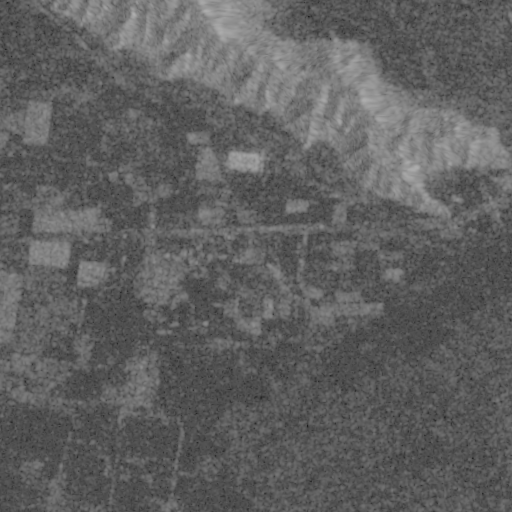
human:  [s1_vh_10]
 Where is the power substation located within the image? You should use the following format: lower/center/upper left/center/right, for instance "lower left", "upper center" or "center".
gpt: The power substation is located in the upper center of the image.
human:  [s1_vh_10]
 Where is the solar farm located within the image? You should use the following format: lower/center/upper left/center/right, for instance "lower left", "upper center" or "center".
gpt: The solar farm is located in the upper right of the image.
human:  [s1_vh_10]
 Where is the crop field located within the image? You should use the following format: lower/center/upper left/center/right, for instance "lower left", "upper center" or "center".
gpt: There is no crop field in the image.

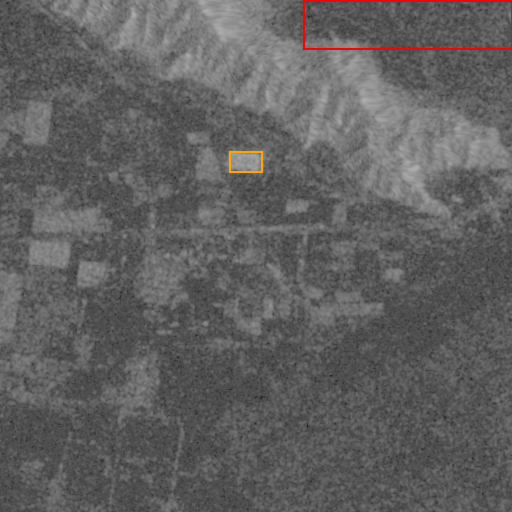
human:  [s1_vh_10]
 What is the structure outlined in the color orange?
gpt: The structure outlined in orange is a power substation.
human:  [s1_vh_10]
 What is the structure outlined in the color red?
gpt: The structure outlined in red is a solar farm.
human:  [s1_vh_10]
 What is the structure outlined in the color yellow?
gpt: There is no yellow outline.